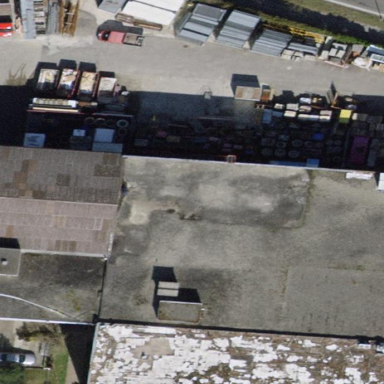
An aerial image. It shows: Industrial building.